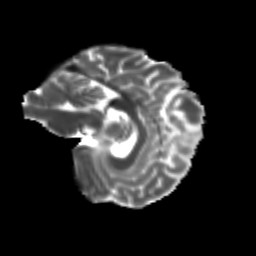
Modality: T2w
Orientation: sagittal
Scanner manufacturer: siemens
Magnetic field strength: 3 T
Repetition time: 9.2 s
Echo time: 0.084 s